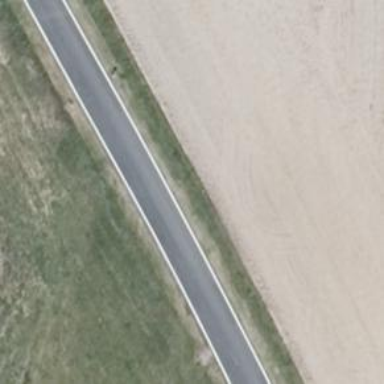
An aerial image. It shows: Secondary road with asphalt surface.